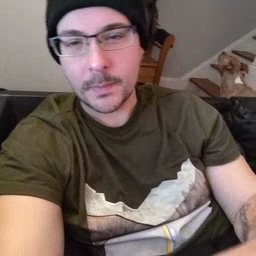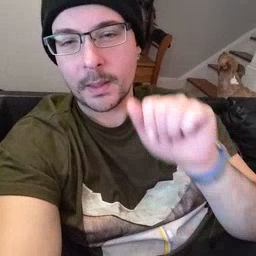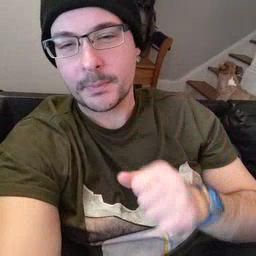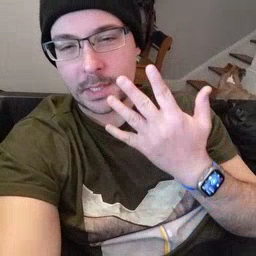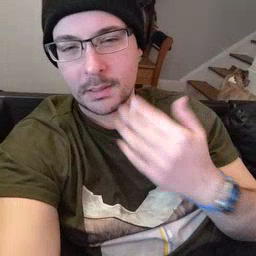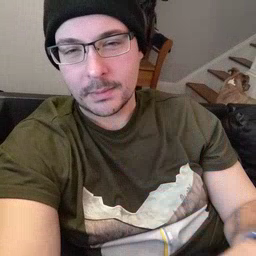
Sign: mitten